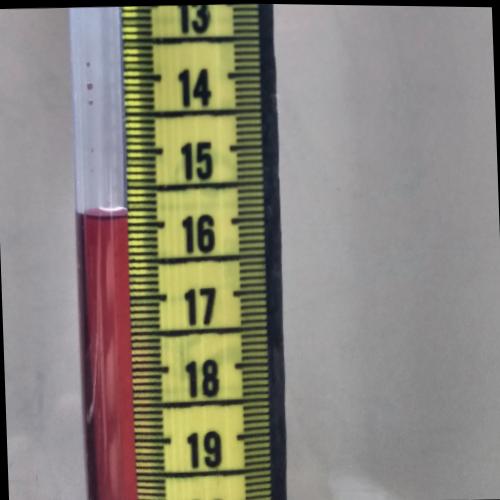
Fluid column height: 15.9 cm